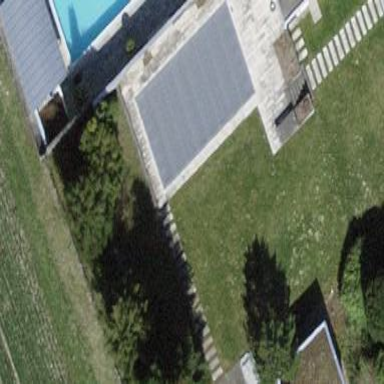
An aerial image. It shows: Swimming pool located in leisure land.